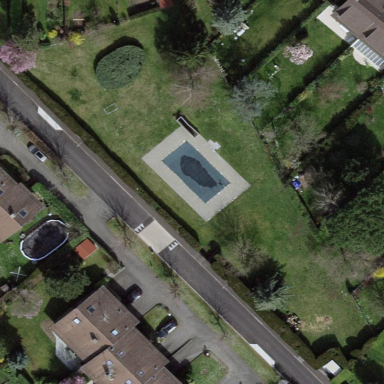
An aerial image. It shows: Garden enclosed by fence.